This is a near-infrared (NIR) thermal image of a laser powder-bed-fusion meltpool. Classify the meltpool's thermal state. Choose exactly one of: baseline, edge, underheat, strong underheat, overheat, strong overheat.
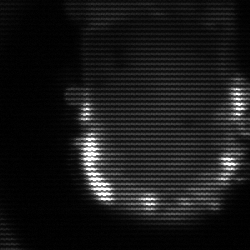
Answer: baseline